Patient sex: M
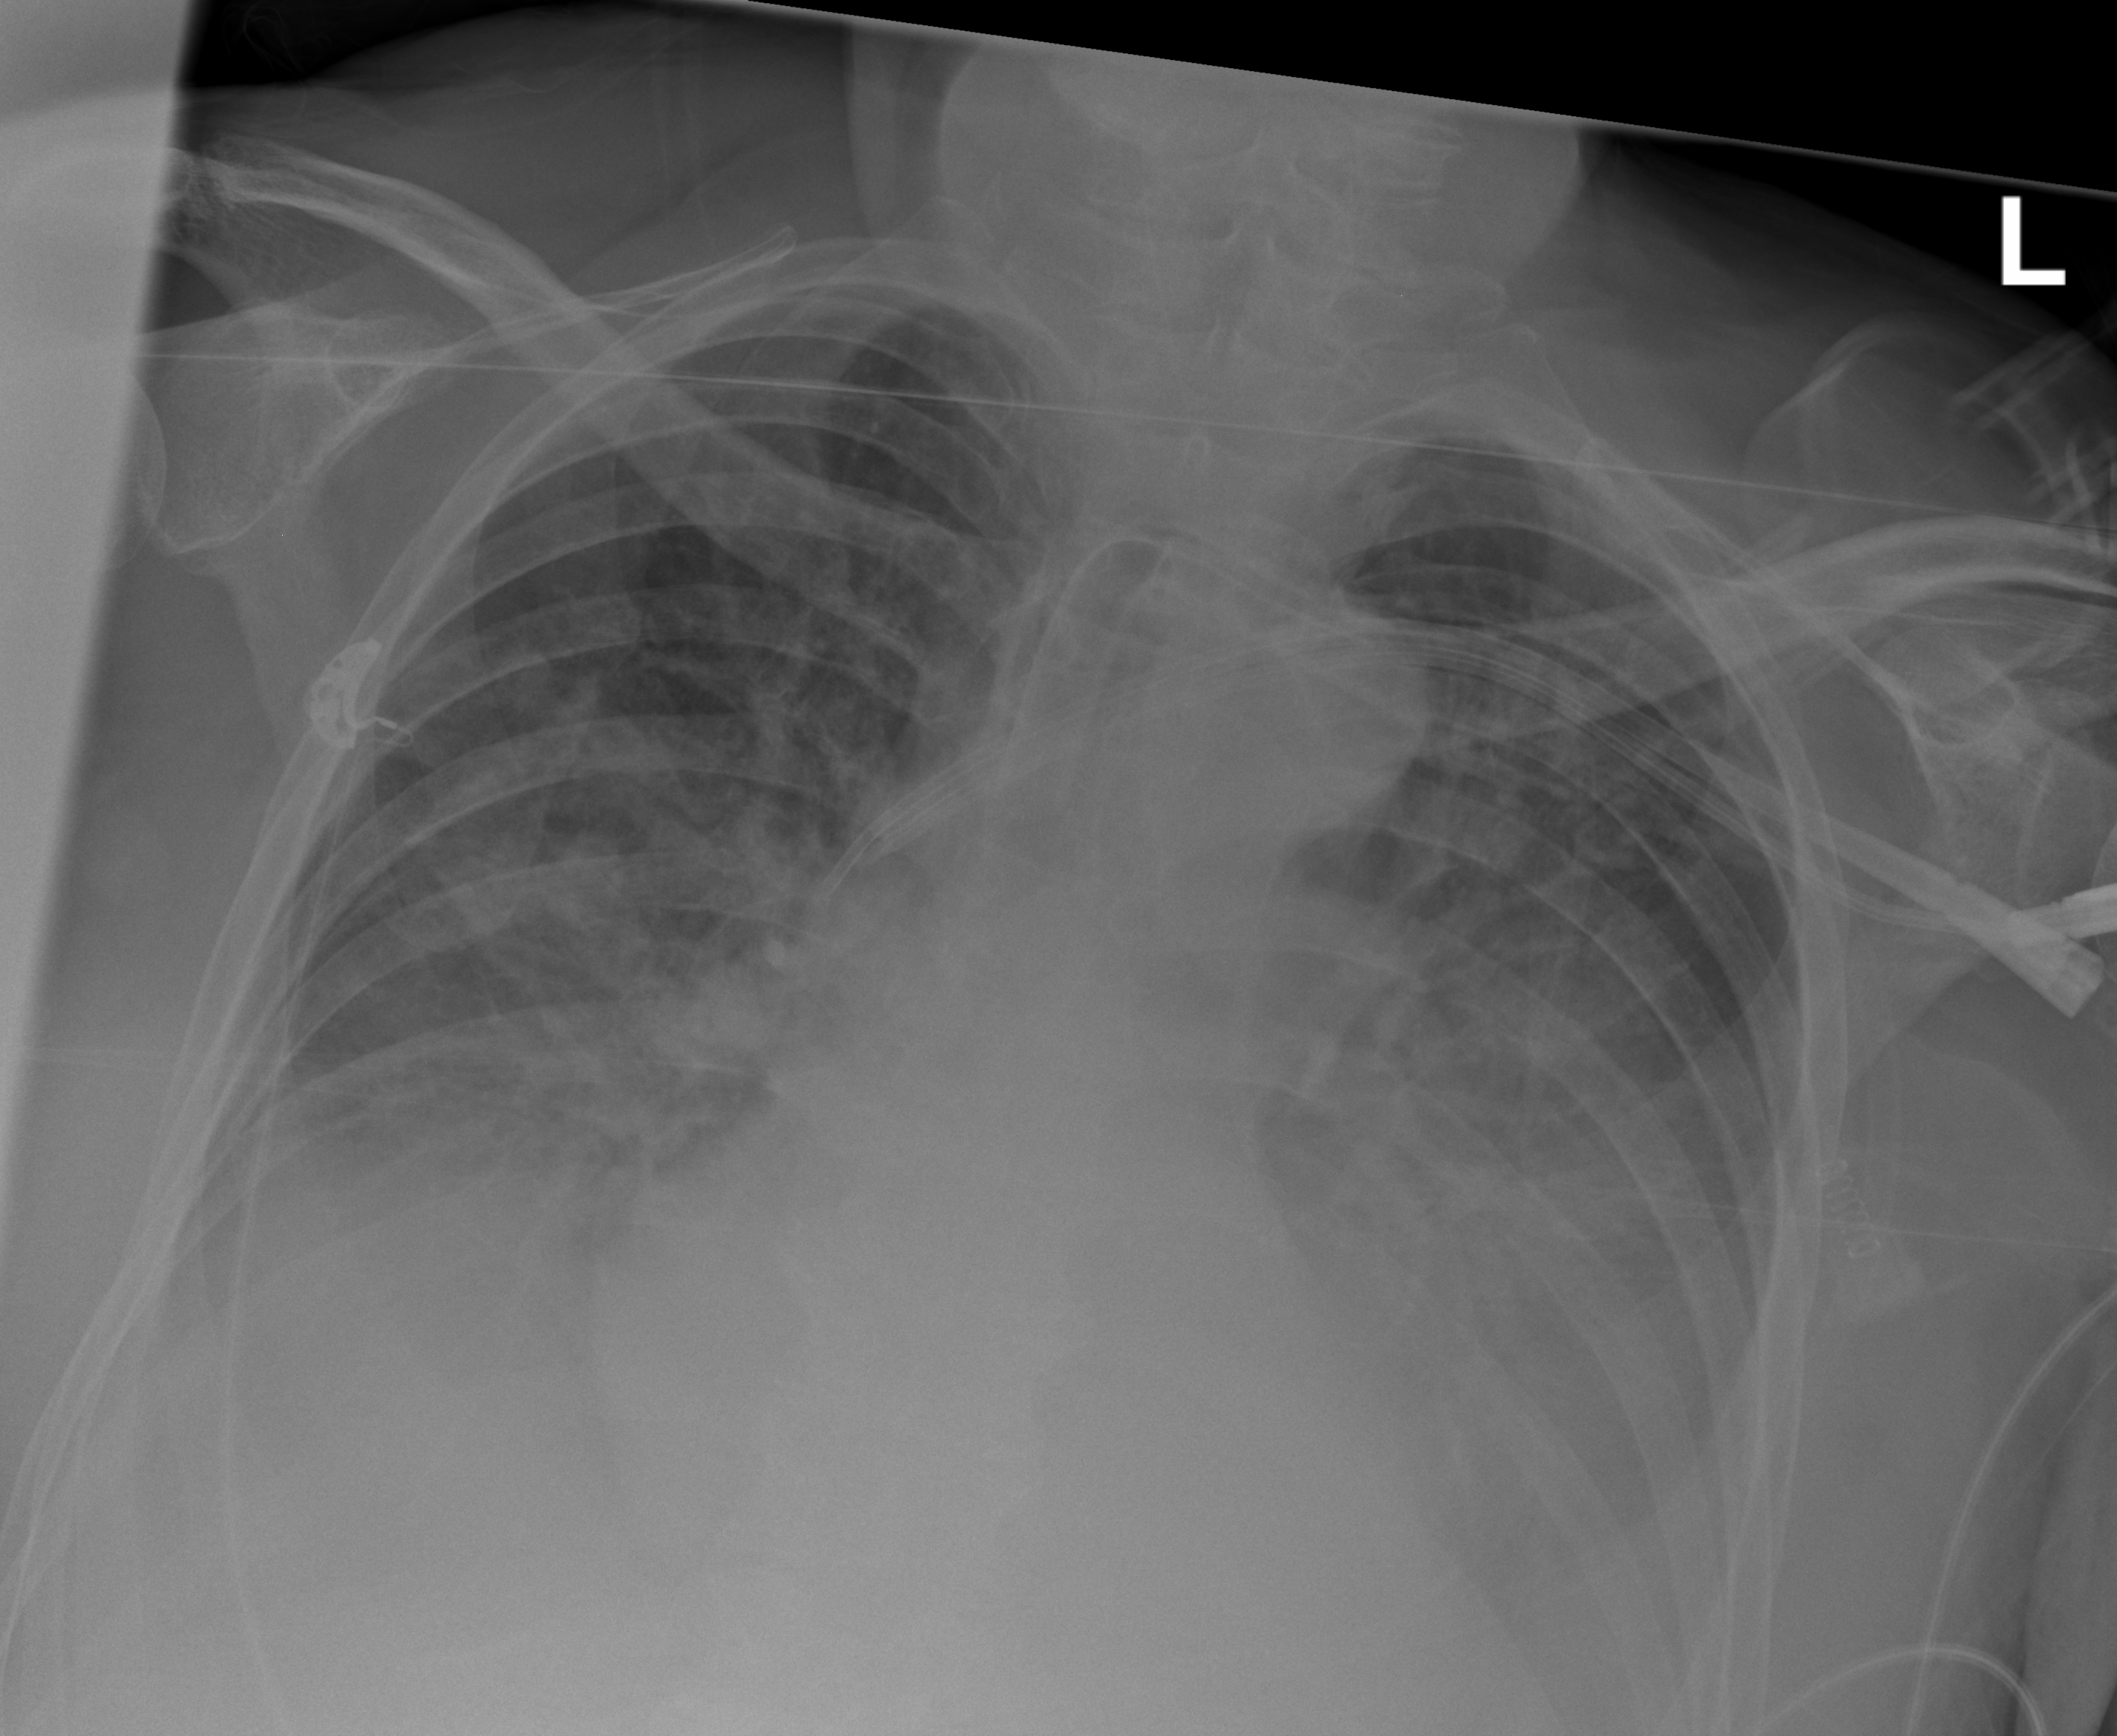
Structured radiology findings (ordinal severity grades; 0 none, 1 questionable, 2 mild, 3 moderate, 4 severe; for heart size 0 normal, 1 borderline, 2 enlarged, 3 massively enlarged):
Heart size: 0
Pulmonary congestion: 0
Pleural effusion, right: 2
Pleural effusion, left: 3
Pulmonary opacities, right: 2
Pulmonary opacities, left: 0
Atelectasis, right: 0
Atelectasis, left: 2